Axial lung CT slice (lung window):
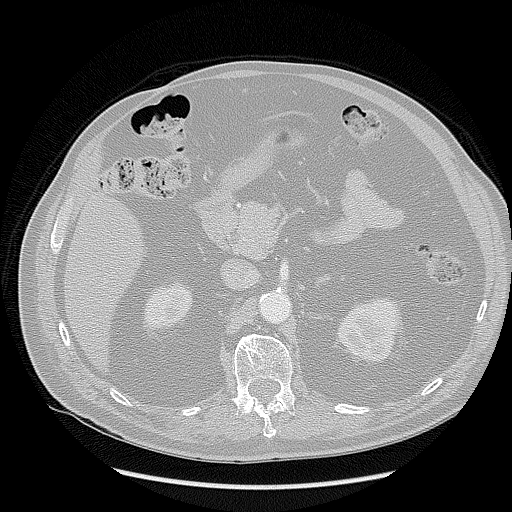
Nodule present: no